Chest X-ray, AP view. Patient: 60 years old, sex M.
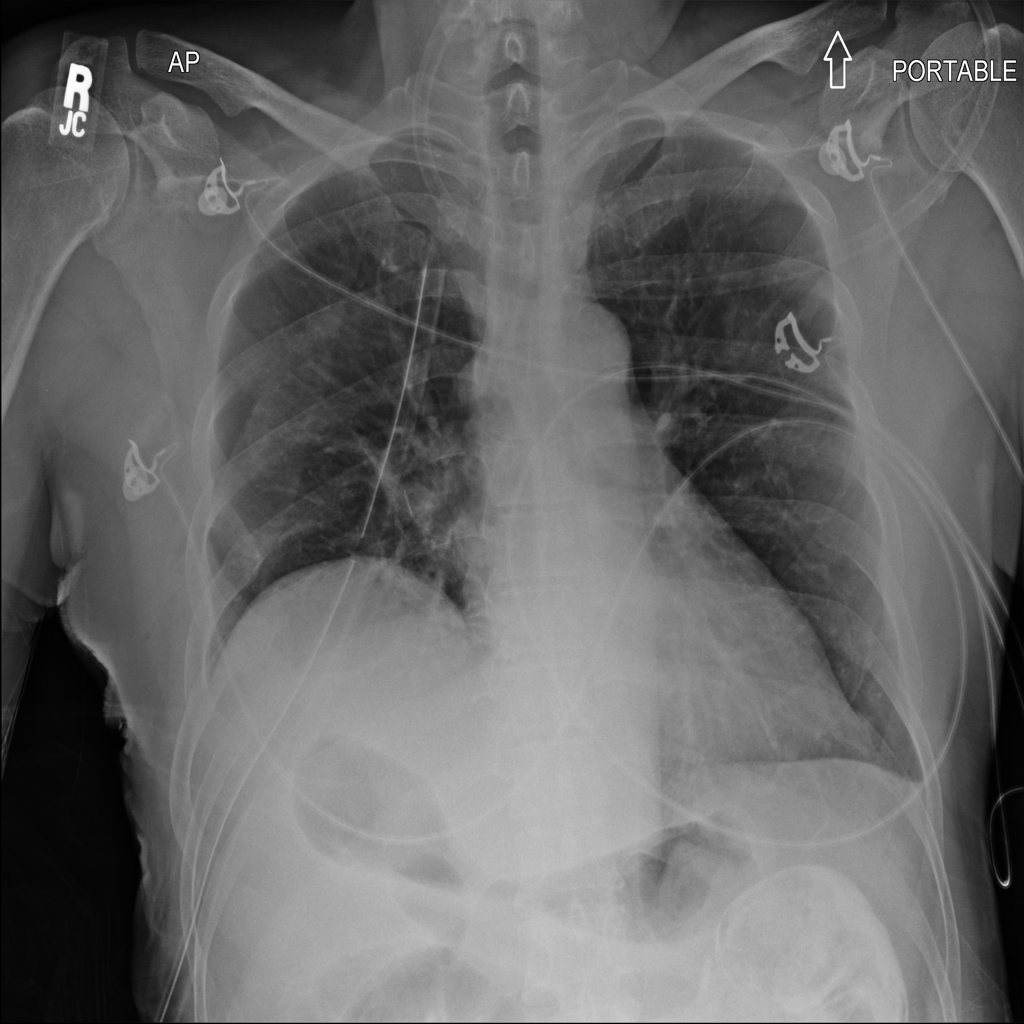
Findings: No Finding